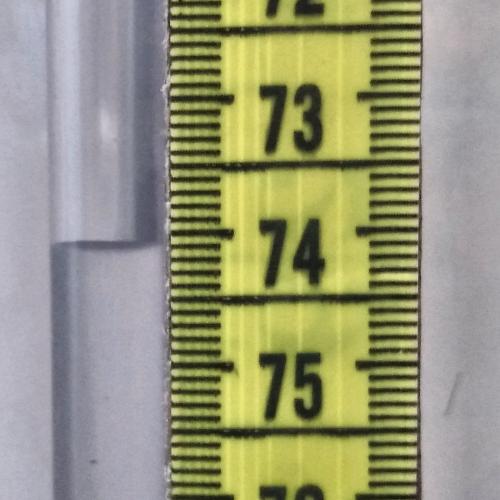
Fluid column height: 74.1 cm